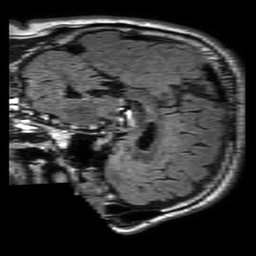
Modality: FLAIR
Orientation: sagittal
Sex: male
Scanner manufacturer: philips
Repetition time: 11 s
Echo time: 0.125 s